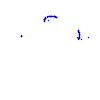
Particle: kaon